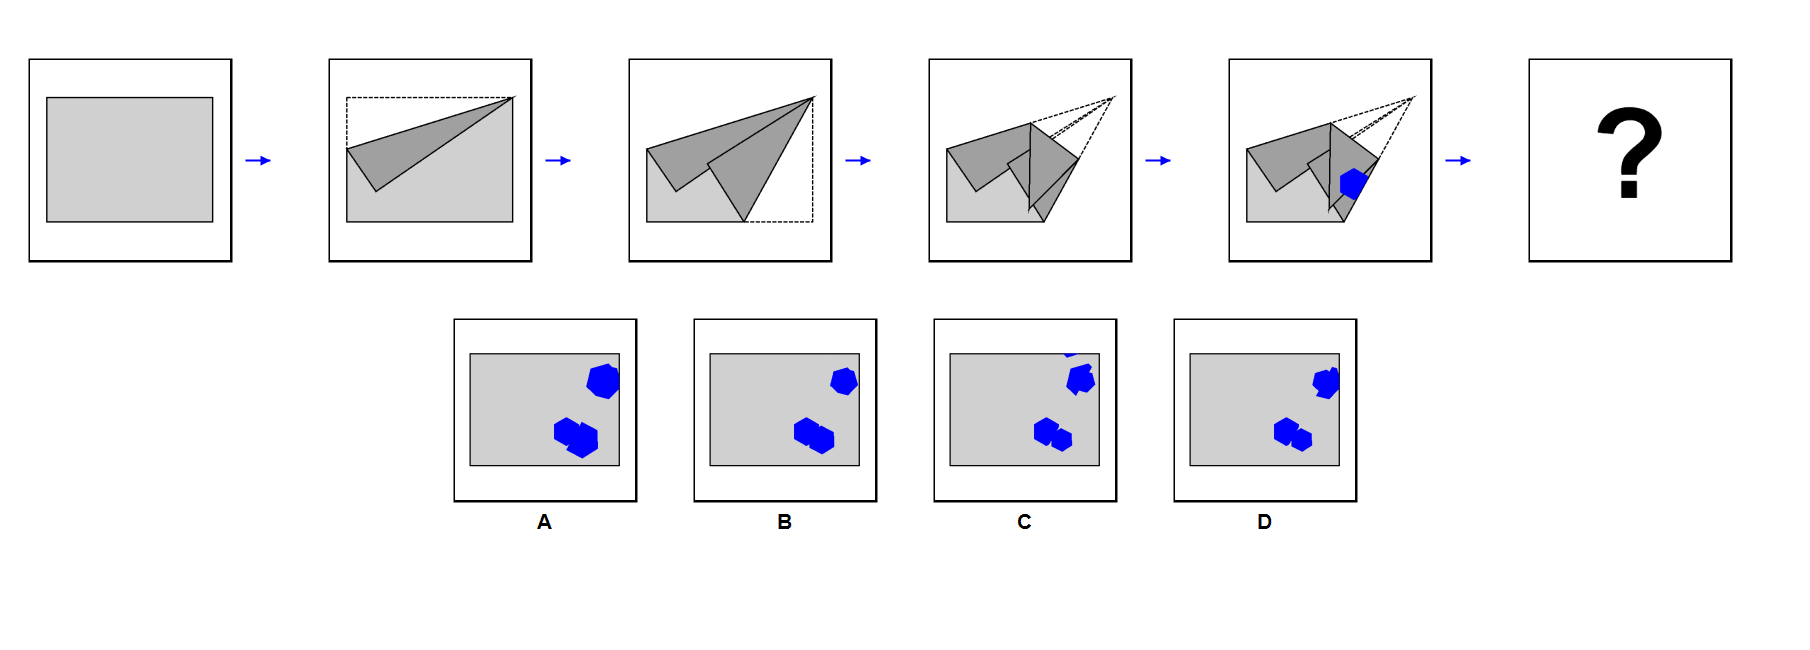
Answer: B